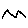
Label: zigzag